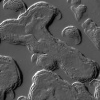
Atmospheric dust classification: not_dusty